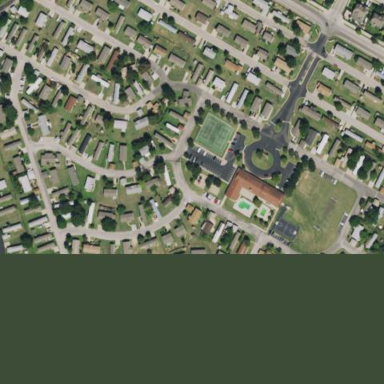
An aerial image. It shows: Residential area that serves as trailer park.